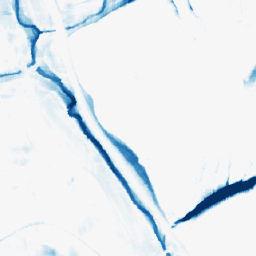
Category: morphological
Decomposition family: morphological_rect
Decomposition parameters: operation: closing
width: 20
height: 20
Upsampling method: area
Upsampling parameters: scale: 2
Upsampling scale: 2